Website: walmart
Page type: account-selection
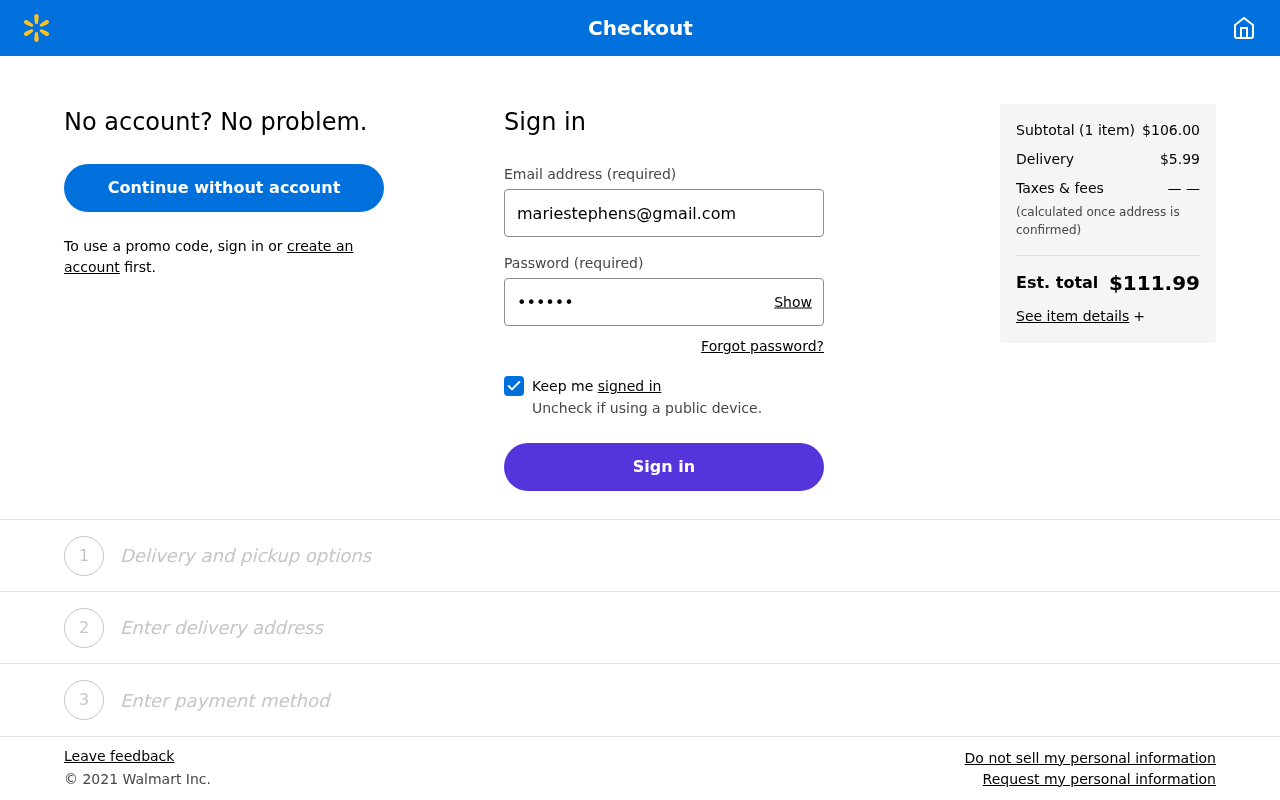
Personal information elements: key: PII_EMAIL
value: mariestephens@gmail.com
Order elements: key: ORDER_NUM_ITEMS
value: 1
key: ORDER_SUBTOTAL
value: $106.00
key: ORDER_SHIPPING_COST
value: $5.99
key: ORDER_TOTAL
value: $111.99